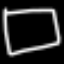
Label: square